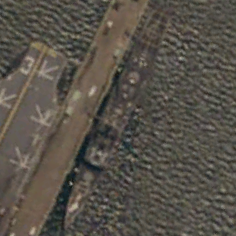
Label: cruiser